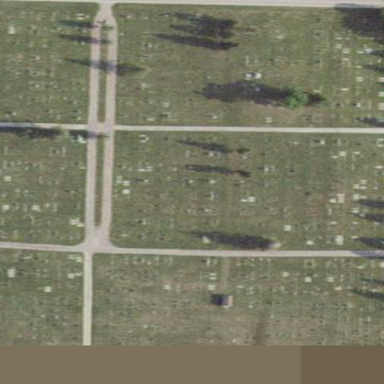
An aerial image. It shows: Cemetery.